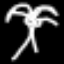
Label: palm tree